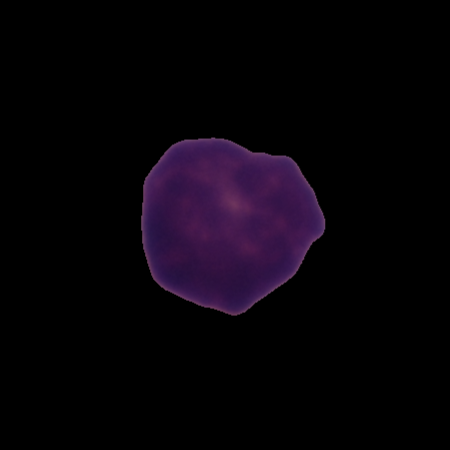
Label: healthy